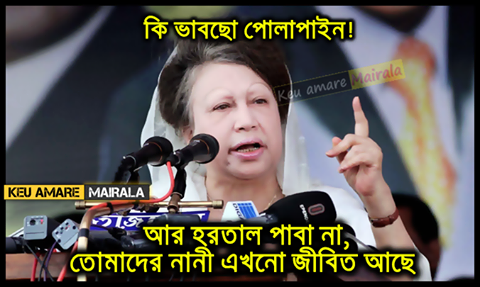
Caption: কি ভাবছো পোলাপাইন!  আর হরতাল পাবা না, তোমাদের নানী এখনো জীবিত আছে
Label: hate